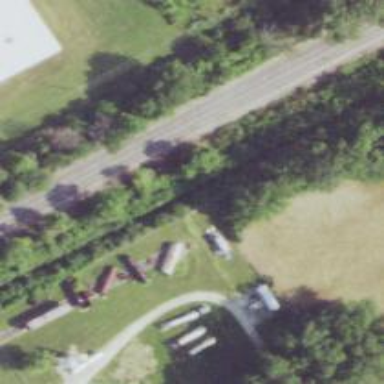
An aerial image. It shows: Preserved railway.